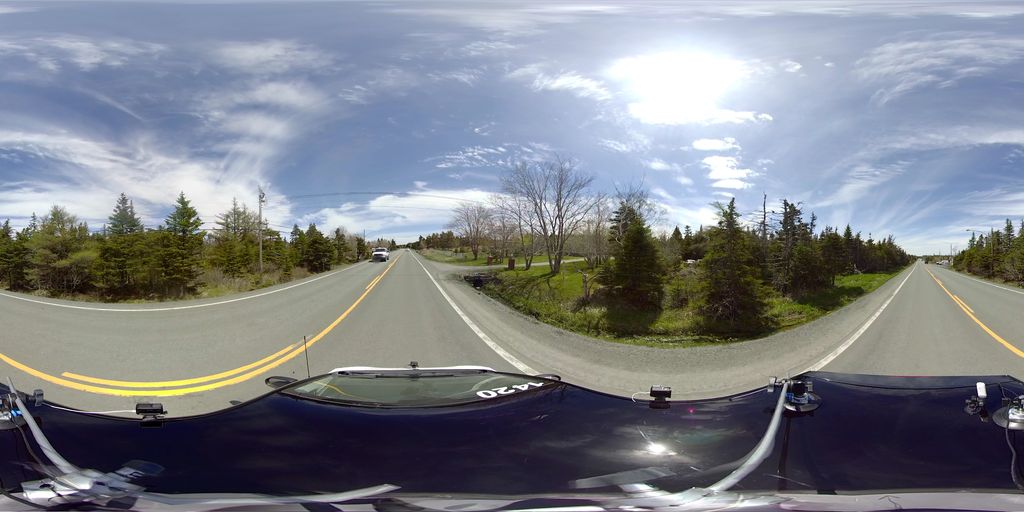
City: st_johns